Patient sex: F
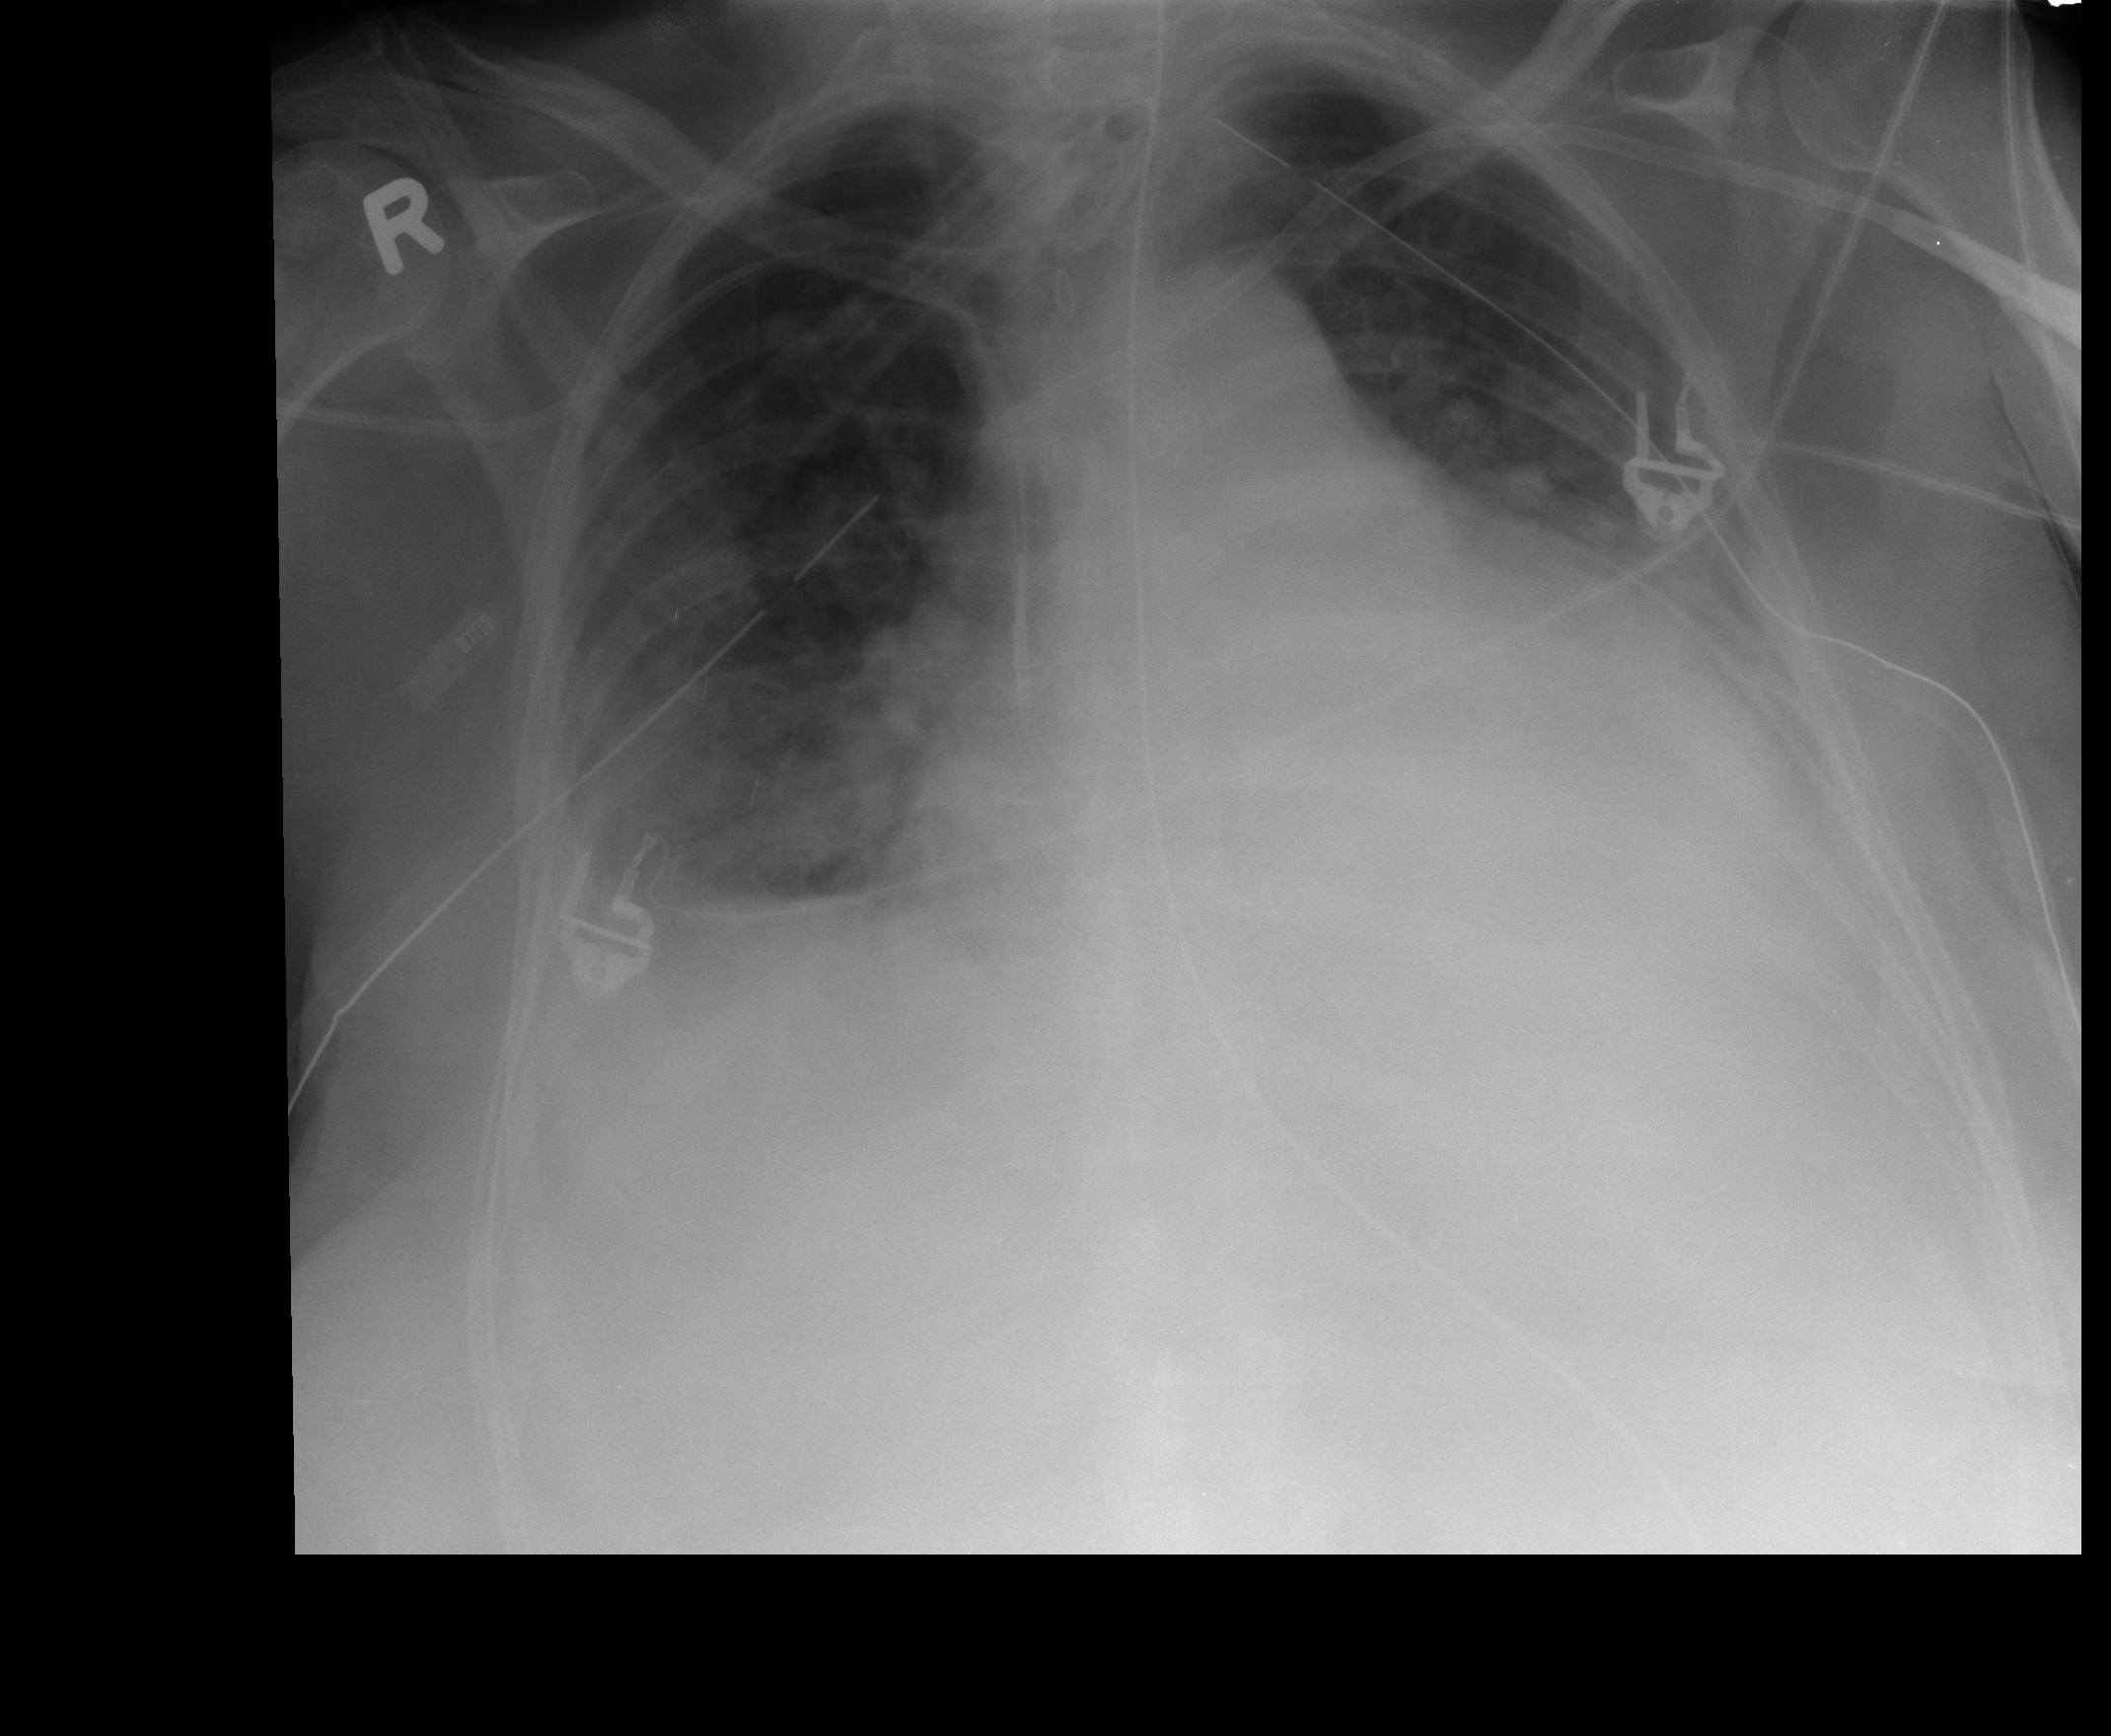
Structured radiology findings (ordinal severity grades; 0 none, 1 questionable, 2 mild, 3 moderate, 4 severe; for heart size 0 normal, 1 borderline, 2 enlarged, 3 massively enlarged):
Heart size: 2
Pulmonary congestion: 1
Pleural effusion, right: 2
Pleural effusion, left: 2
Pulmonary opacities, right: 1
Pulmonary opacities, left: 1
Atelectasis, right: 2
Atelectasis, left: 2